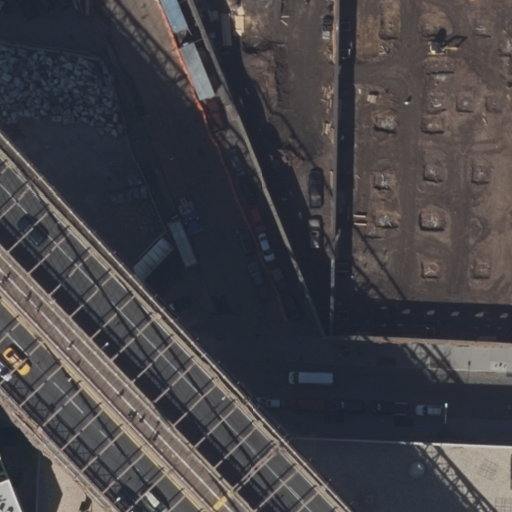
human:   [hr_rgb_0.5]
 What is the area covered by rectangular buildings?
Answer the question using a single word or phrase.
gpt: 468m2

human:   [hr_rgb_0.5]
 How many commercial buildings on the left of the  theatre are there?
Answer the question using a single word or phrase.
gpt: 0

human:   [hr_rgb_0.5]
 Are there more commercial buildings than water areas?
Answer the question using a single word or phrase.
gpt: yes

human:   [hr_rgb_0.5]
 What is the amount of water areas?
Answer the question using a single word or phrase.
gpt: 0

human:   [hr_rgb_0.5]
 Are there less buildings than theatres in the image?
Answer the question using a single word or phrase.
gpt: no

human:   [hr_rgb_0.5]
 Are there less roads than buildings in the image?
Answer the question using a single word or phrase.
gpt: no

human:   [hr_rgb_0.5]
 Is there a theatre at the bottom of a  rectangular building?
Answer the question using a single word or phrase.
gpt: no

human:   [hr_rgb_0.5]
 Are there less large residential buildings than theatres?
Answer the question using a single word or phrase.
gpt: no

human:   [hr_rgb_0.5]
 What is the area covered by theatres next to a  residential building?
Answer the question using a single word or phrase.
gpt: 308m2

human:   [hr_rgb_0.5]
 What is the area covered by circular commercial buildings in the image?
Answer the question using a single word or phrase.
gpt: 0m2

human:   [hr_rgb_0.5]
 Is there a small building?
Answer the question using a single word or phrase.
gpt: no

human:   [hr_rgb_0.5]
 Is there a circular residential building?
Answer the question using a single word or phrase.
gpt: no

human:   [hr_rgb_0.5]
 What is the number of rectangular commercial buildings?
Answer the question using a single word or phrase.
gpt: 1

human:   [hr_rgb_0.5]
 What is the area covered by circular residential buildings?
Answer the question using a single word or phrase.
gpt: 0m2

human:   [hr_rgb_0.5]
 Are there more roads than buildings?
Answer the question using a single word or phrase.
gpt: yes

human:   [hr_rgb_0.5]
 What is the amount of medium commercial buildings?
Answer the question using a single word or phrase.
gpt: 1

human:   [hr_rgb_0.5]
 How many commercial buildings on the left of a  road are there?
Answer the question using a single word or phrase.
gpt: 0

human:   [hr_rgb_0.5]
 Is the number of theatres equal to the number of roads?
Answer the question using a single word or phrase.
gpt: no

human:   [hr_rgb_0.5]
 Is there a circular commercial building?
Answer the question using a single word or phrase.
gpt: no

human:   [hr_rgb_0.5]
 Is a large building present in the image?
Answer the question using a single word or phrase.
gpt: yes

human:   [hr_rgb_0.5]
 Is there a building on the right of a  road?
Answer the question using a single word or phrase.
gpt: yes

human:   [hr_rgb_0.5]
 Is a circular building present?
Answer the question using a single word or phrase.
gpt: no

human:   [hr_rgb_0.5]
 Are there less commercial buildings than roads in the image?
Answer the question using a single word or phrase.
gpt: yes

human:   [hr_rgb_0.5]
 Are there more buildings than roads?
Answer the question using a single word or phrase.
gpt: no

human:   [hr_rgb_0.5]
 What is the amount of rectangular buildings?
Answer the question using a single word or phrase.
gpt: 2

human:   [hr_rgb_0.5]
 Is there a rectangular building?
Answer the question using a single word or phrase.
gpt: yes

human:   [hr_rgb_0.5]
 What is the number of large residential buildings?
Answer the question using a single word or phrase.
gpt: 1

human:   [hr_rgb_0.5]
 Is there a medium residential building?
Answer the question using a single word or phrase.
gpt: yes

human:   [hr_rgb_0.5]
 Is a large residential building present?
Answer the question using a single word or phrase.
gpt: yes

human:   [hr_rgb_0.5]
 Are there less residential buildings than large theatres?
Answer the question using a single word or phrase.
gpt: no

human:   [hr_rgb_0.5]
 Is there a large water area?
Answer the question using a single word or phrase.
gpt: no

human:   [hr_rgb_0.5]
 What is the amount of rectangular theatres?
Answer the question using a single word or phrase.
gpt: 1

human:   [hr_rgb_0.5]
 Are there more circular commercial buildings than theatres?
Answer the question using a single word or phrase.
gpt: no

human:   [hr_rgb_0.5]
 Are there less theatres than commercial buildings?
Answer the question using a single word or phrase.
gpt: no

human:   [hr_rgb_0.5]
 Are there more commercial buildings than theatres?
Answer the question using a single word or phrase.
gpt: no

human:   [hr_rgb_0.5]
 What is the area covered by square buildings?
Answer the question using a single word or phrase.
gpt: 0m2